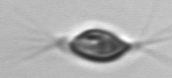
Label: Chrysochromulina